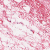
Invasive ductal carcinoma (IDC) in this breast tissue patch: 0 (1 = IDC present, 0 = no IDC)